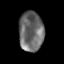
Tissue: skin
Cell type: Epithelial cells
Senescence score: 0.2292
Nuclear area (px): 963
Mean DAPI intensity: 105.671